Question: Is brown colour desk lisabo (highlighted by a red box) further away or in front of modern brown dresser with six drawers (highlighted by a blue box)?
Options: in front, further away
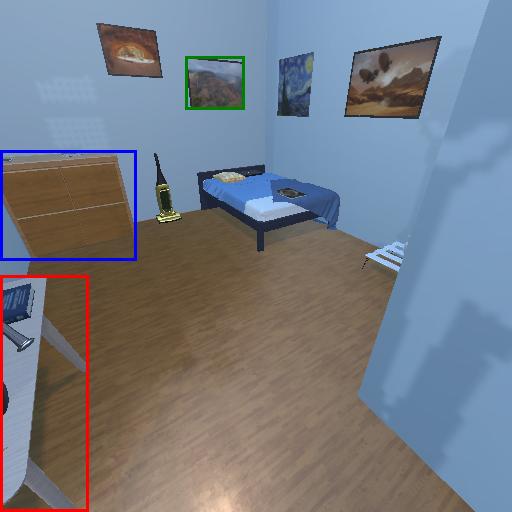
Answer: in front